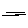
Label: line